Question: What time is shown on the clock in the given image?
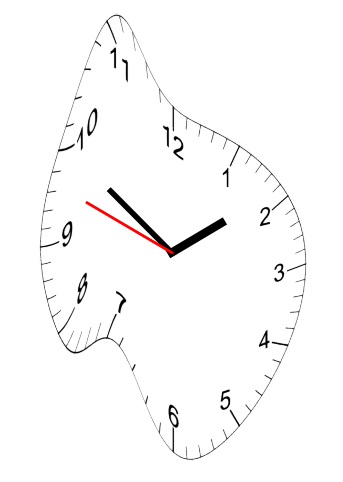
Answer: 01:49:48